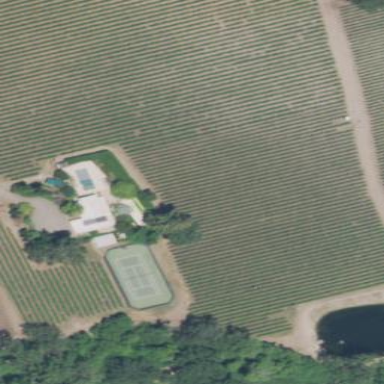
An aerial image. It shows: Vineyard growing wine grapes.